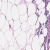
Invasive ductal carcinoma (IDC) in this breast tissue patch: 0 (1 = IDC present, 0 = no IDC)